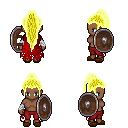
a pixel art fantasy rpg character, female body template, human, dark skin, red tattered cape, red pants, gold extra-long topknot hairstyle, white cloth bandages, brown slippers, shield, four views (front, back, left, right), 2x2 character sprite sheet, small pixel art, hard edges, no anti-aliasing